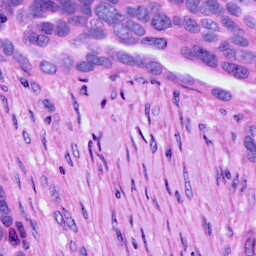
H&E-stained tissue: Ovarian